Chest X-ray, PA view. Patient: 34 years old, sex M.
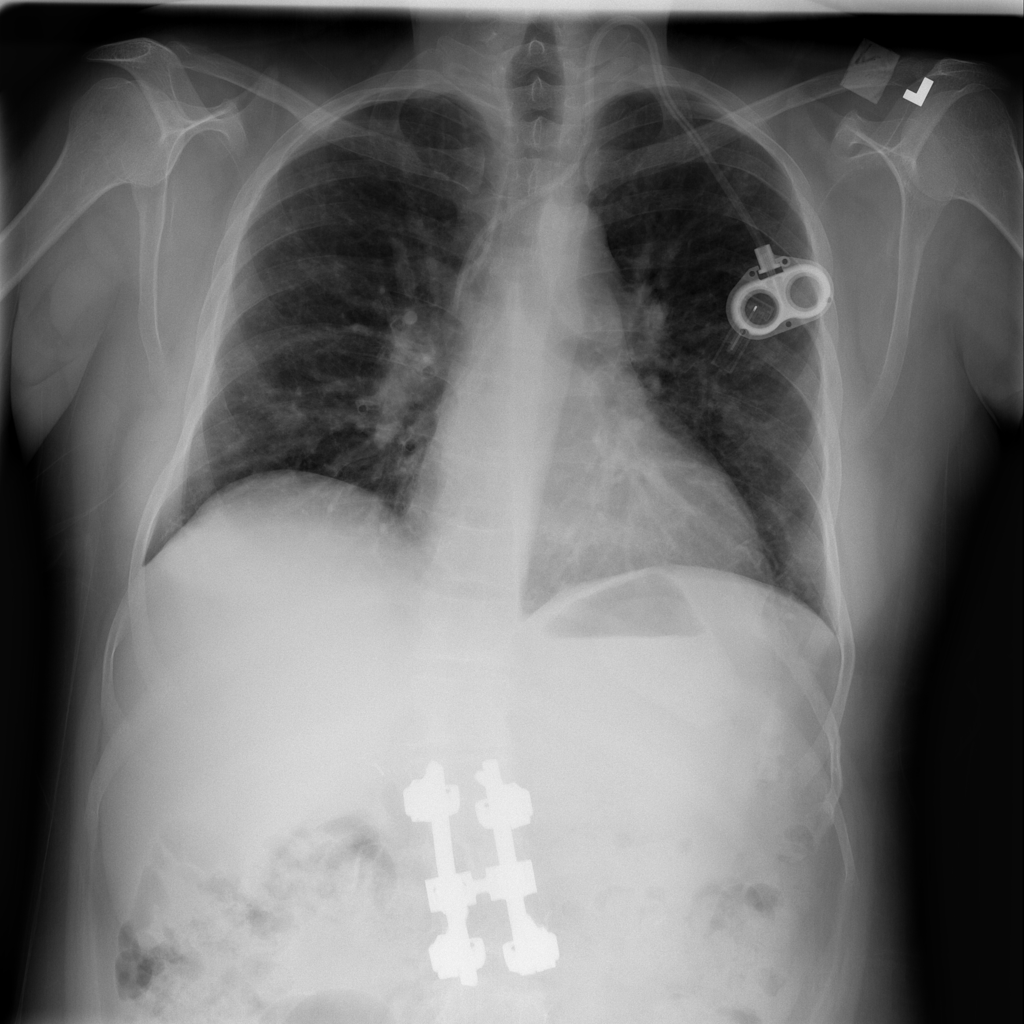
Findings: Infiltration